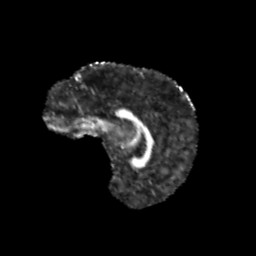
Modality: FA
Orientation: sagittal
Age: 12
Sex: male
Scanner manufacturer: siemens
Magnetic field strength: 3 T
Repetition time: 3.8 s
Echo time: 0.07 s